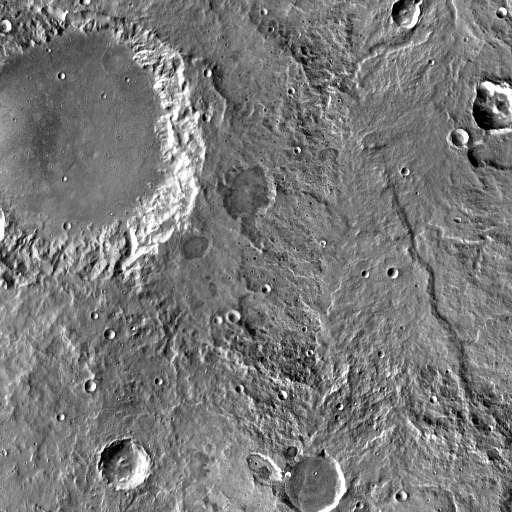
Crater classes present: Background, Other, Layered, Buried, Secondary